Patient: sex M, age 79
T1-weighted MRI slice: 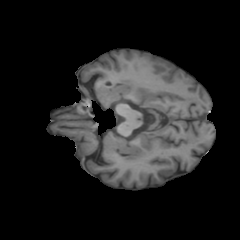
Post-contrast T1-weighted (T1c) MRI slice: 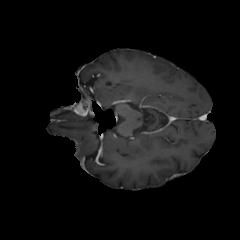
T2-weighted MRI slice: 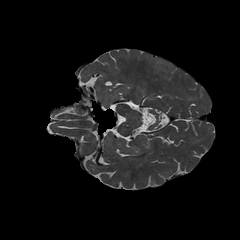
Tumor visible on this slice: no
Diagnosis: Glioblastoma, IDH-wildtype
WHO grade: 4